Field crop: tomato
Growth stage: 2
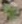
Species: solanum